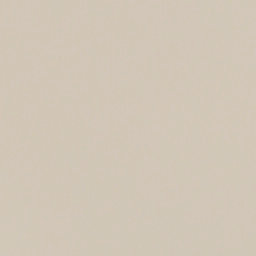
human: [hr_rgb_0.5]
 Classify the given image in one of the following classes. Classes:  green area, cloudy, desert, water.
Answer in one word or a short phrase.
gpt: cloudy